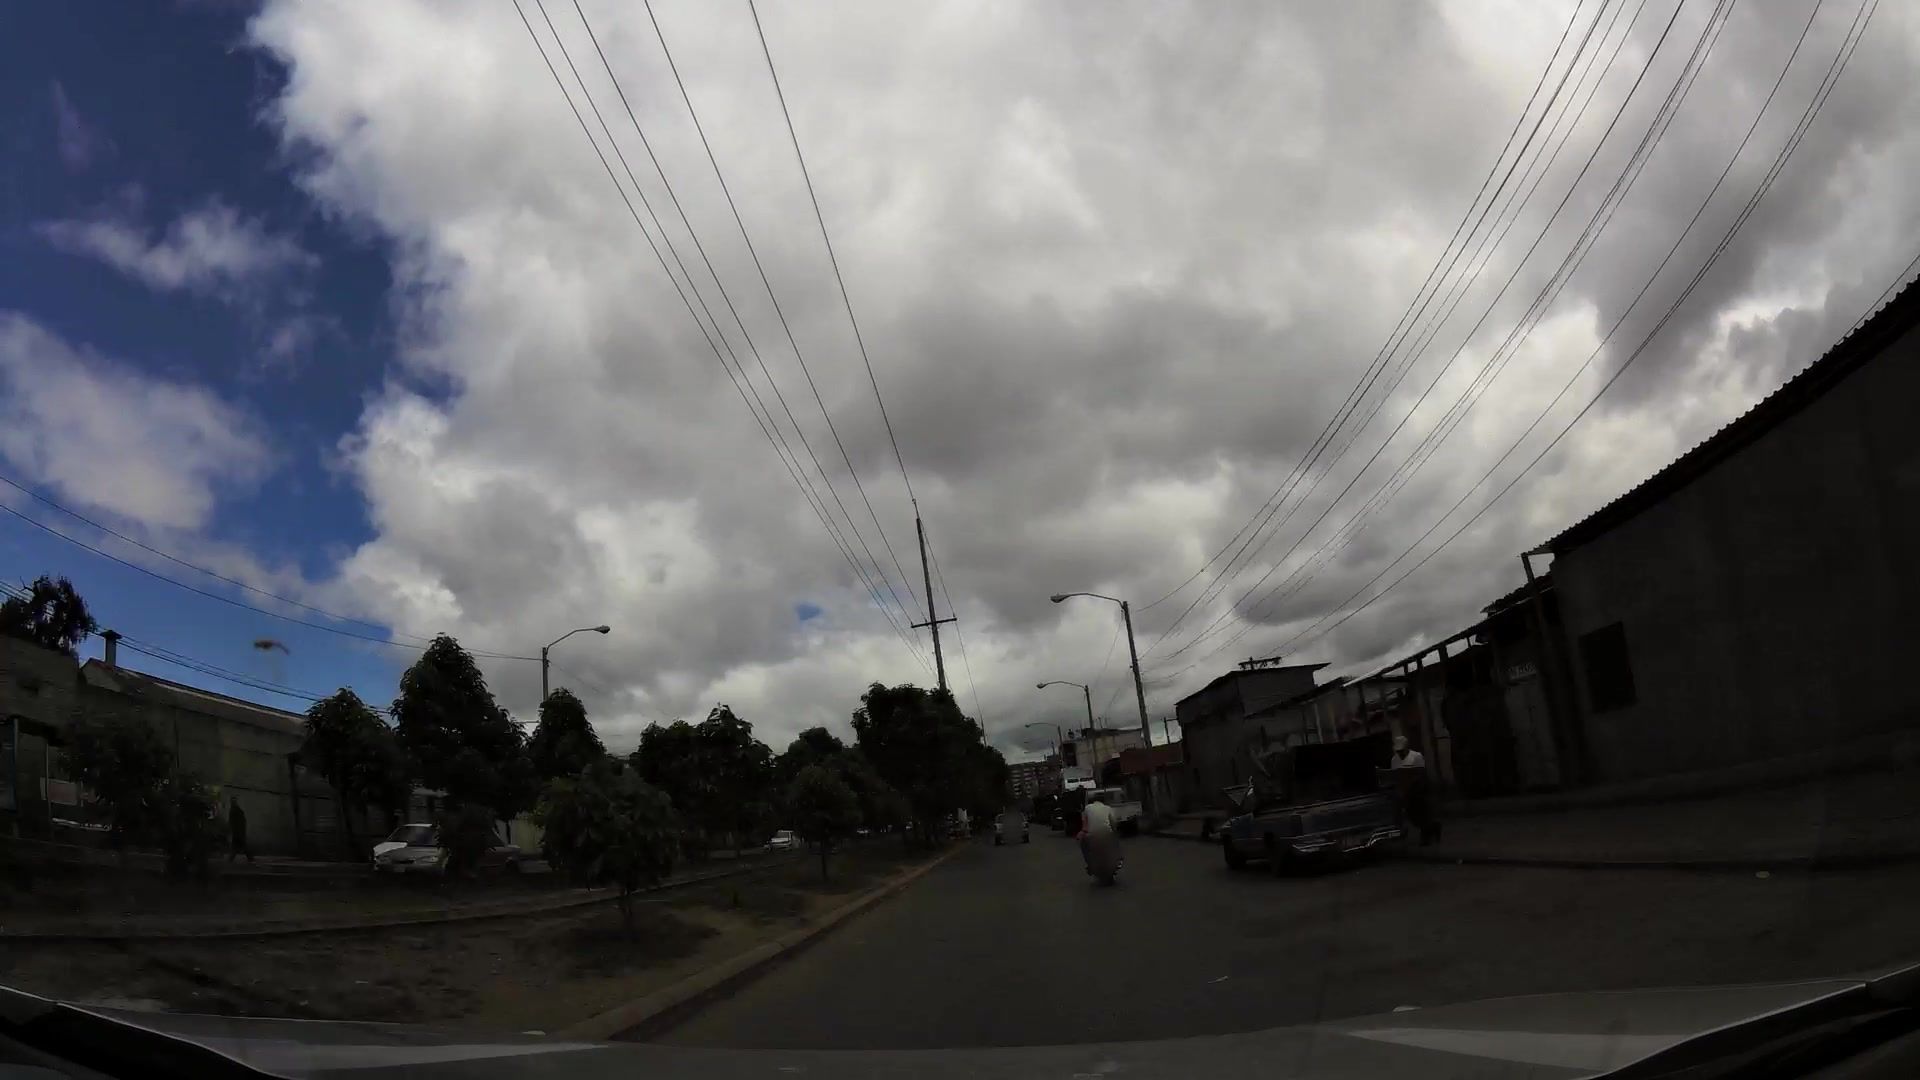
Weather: cloudy
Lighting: day
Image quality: good
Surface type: driving surface
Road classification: tertiary, primary
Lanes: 2
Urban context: urban centre
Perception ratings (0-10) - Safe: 1.47, Lively: 1.78, Beautiful: 2.36, Boring: 1.95, Depressing: 7.02, Wealthy: 0.59